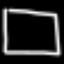
Label: square